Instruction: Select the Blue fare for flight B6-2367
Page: flights
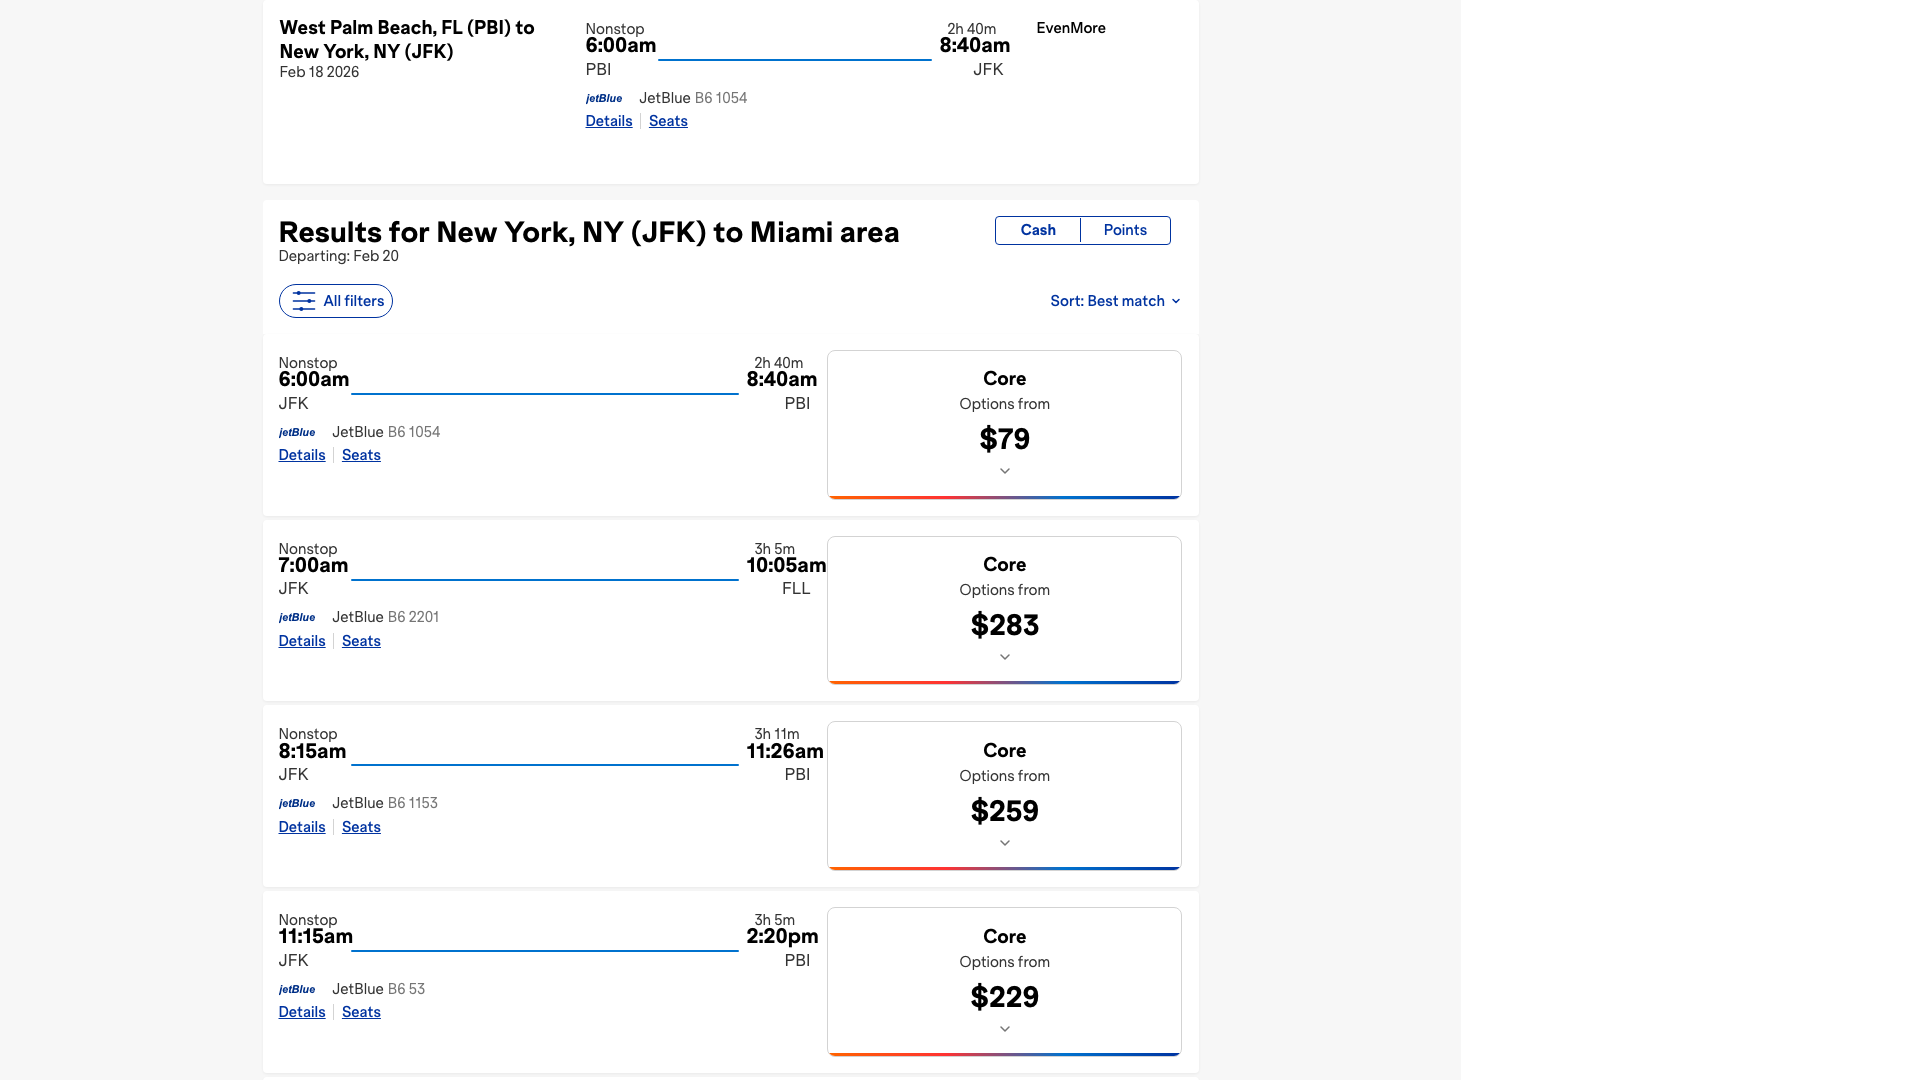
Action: click